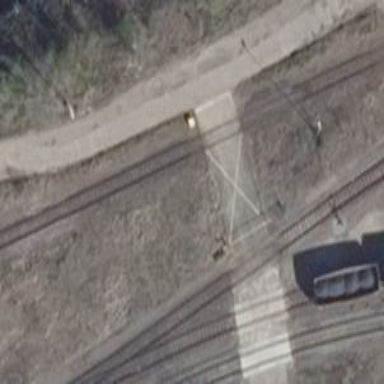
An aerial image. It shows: Level crossing along the railway.